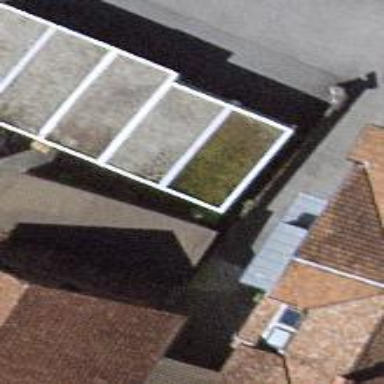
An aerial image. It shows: Group of garages.